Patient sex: M
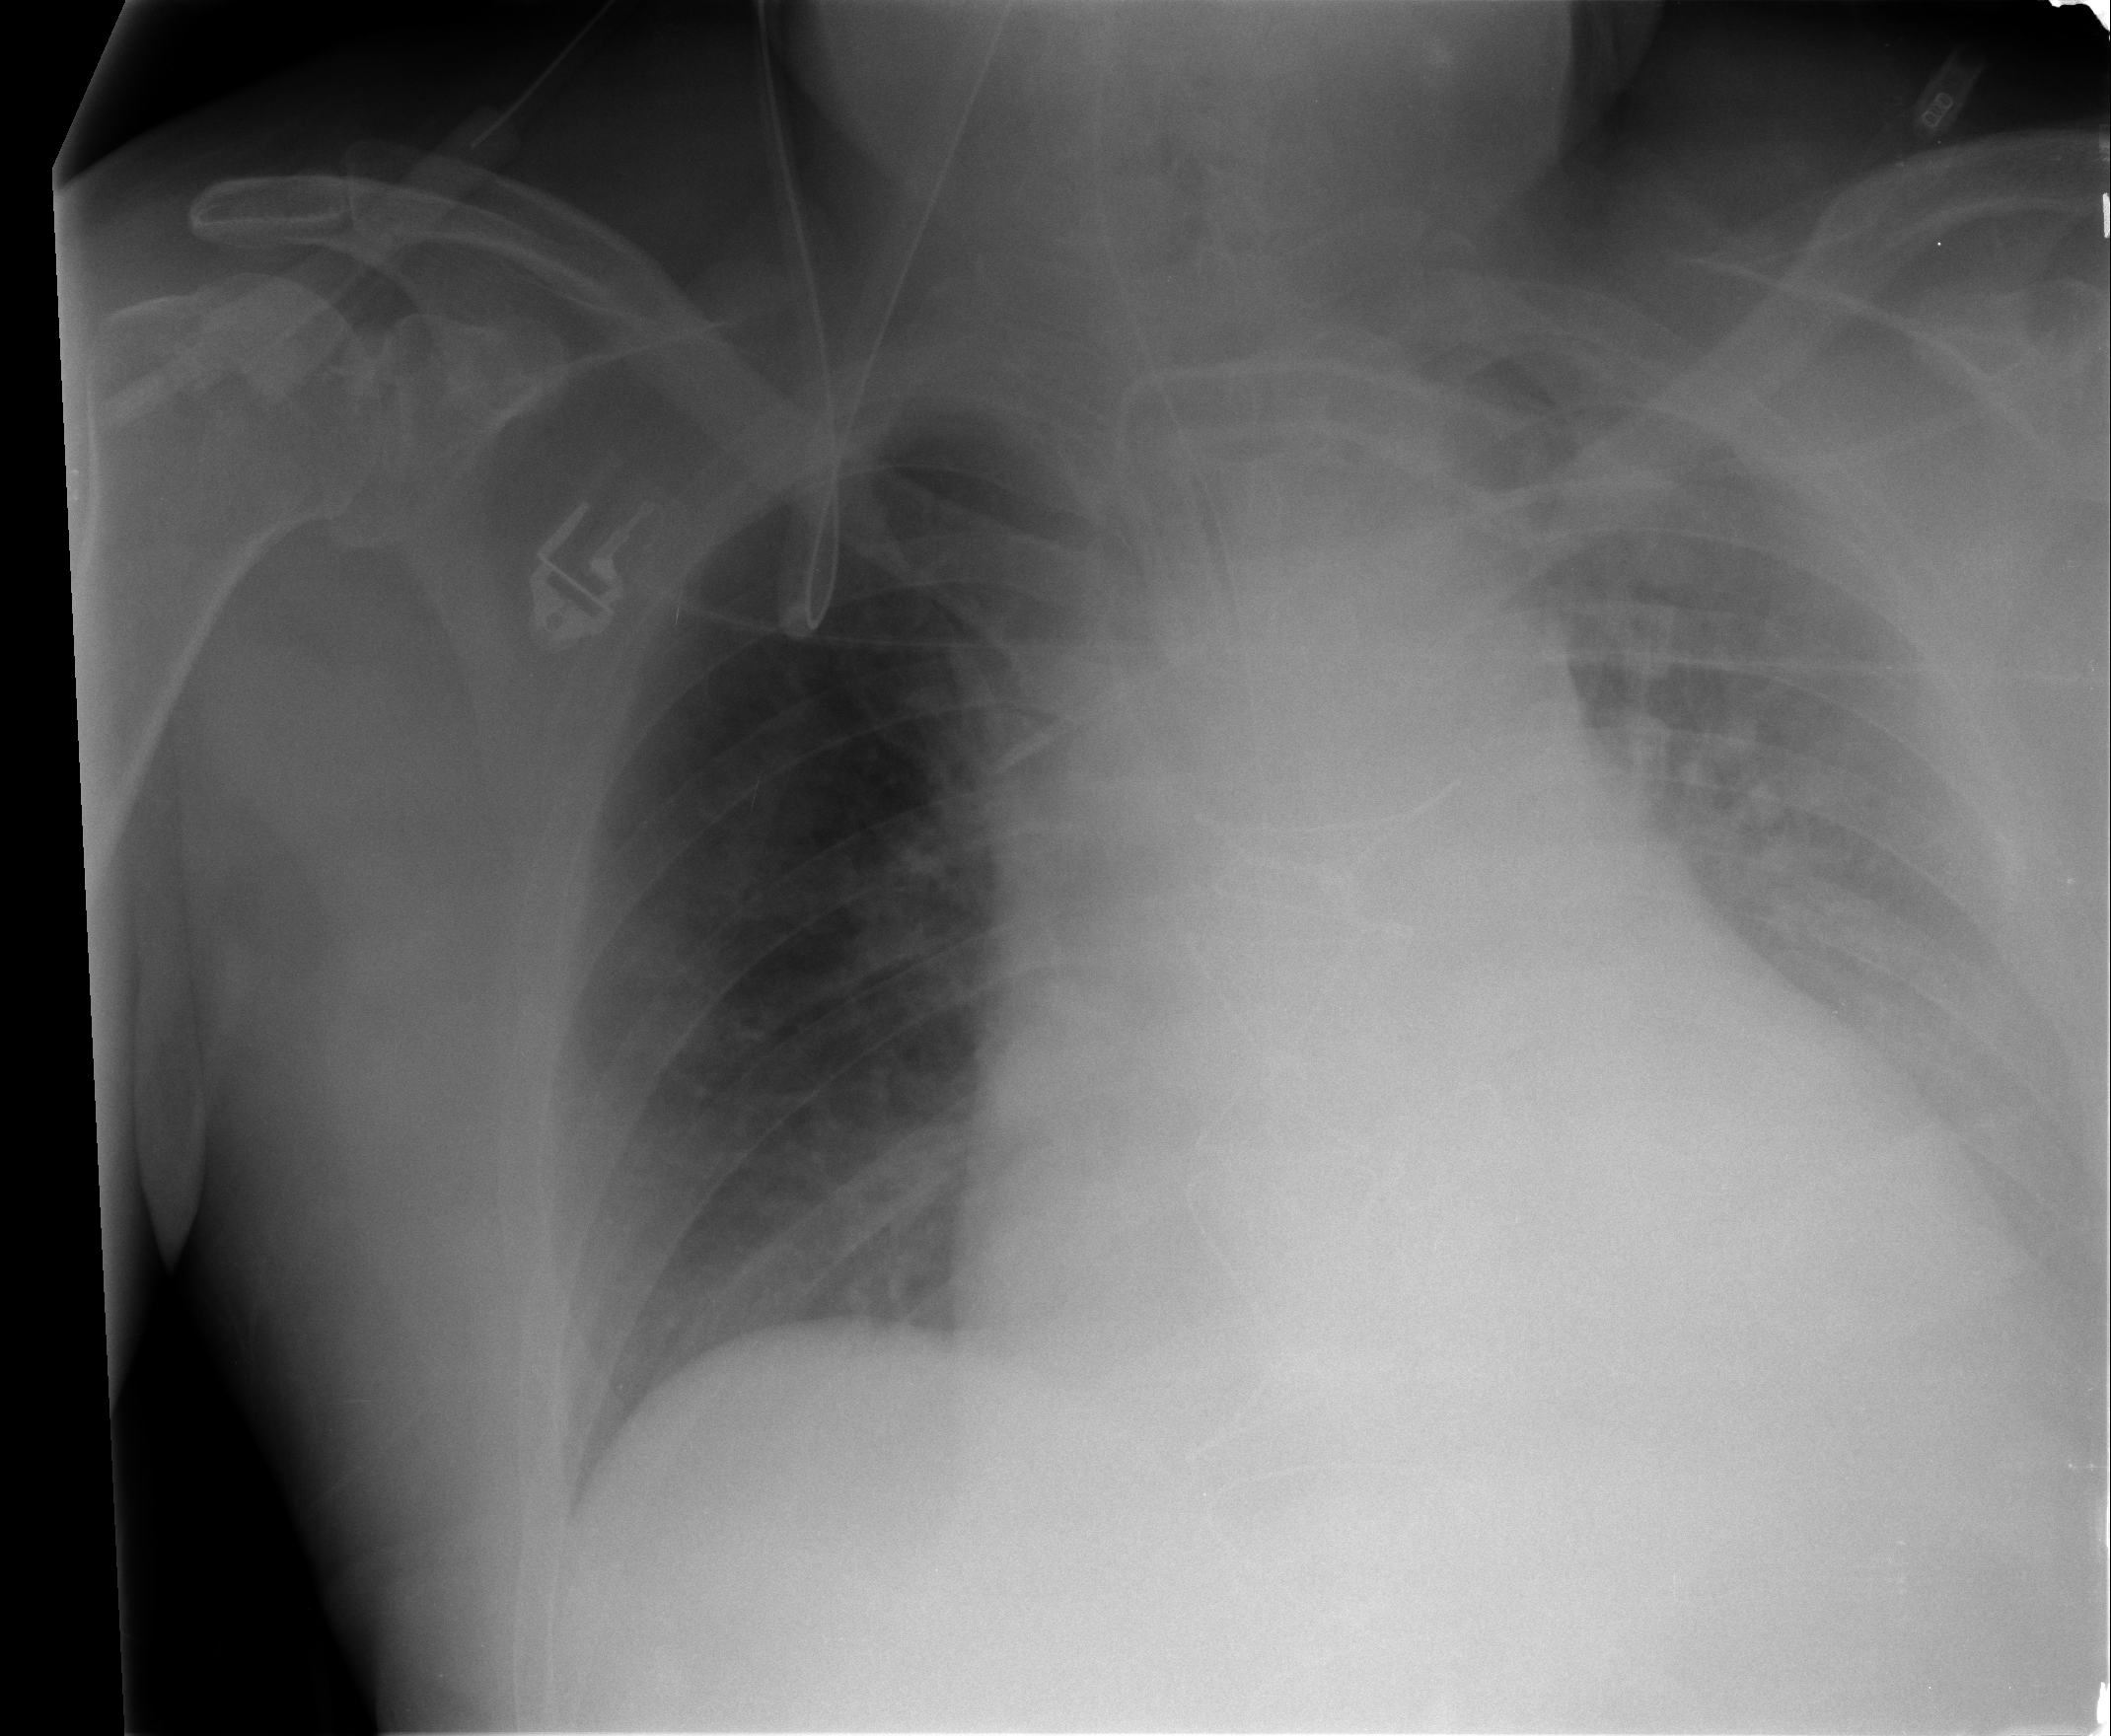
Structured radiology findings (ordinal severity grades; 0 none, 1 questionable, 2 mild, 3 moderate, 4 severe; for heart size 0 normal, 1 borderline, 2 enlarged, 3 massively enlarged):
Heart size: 3
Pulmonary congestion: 2
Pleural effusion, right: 0
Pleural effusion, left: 3
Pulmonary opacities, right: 0
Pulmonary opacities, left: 0
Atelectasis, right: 0
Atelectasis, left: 0